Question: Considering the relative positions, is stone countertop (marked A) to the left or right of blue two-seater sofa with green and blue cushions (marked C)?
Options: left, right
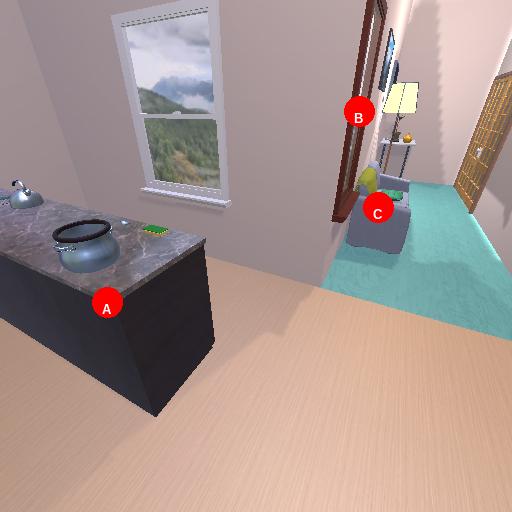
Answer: left